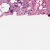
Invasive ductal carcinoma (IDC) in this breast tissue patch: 1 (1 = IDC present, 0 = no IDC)